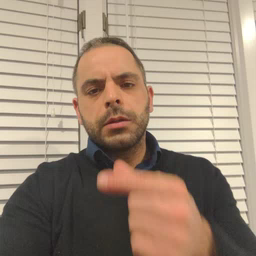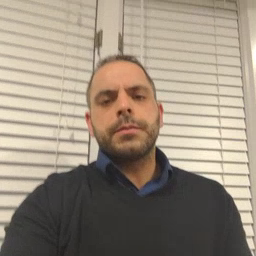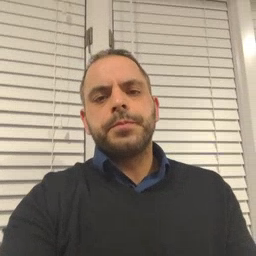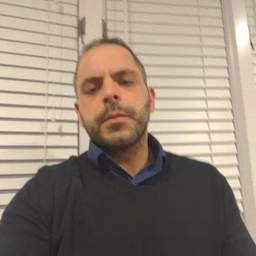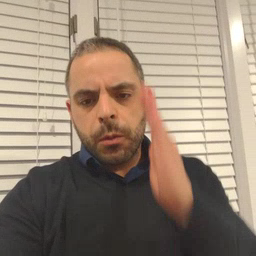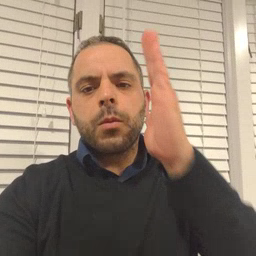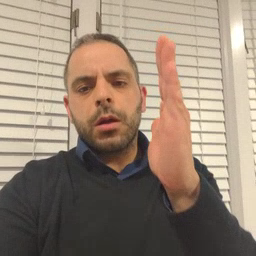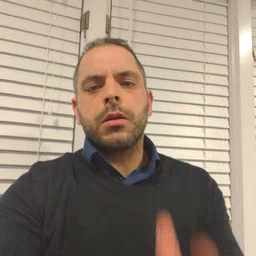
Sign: will